【题型】解答题　【知识点】立体几何　【难度】easy
如图, 四边形 $ABCD$ 是正方形, $PB \perp$ 平面 $ABCD$, $MA \parallel PB, PB = AB = 2MA$.

(1)求证: $DM \parallel$ 平面 $PBC$;

(2)求二面角 $M-PD-C$ 的正弦值.
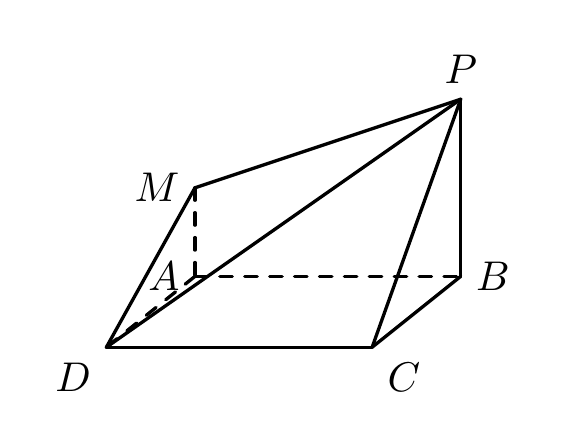
【解答】
【答案】(1)证明见解析;

(2)$\frac{1}{2}$.

【知识点】 证明面面平行、面面平行证明线面平行、面面角的向量求法

【分析】 (1) 根据给定条件, 利用面面平行的判定、性质推理即得.

(2) 建立空间直角坐标系, 求出平面 $PMD$ 与平面 $PCD$ 的法向量, 再利用面面角的向量法求解.

【详解】(1) 由正方形 $ABCD$, 得 $AD \parallel BC$, 而 $BC \subset$ 平面 $PBC$, $AD \not\subset$ 平面 $PBC$, 则 $AD \parallel$ 平面 $PBC$,

又 $MA \parallel PB$, $PB \subset$ 平面 $PBC$, $MA \not\subset$ 平面 $PBC$, 则 $MA \parallel$ 平面 $PBC$,

又 $AD \cap MA = A$, $AD, MA \subset$ 平面 $MAD$, 因此平面 $MAD \parallel$ 平面 $PBC$, 而 $DM \subset$ 平面 $MAD$,

所以 $DM \parallel$ 平面 $PBC$.

(2) 由 $PB \perp$ 平面 $ABCD$, 且四边形 $ABCD$ 为正方形, 得直线 $BA, BC, BP$ 两两垂直,

以 $B$ 为原点, 直线 $BA, BC, BP$ 分别为 $x,y,z$ 轴建立空间直角坐标系,

令 $MA=1$, 则 $C(0,2,0), D(2,2,0), P(0,0,2), M(2,0,1)$,

$\overrightarrow{PD} = (2,2,-2), \overrightarrow{PM} = (2,0,-1), \overrightarrow{PC} = (0,2,-2)$,

设平面 $PMD$ 的法向量 $\vec{n} = (x,y,z)$, 则 $\begin{cases} \overrightarrow{PD} \cdot \vec{n} = 2x+2y-2z=0 \\ \overrightarrow{PM} \cdot \vec{n} = 2x-z=0 \end{cases}$, 取 $x=1$, 得 $\vec{n} = (1,1,2)$,

设平面 $PCD$ 的法向量 $\vec{m} = (a,b,c)$, 则 $\begin{cases} \overrightarrow{PD} \cdot \vec{m} = 2a+2b-2c=0 \\ \overrightarrow{PC} \cdot \vec{m} = 2b-2c=0 \end{cases}$, 取 $c=1$, 得 $\vec{m} = (0,1,1)$,

设二面角 $M-PD-C$ 的大小为 $\theta$, 则 $|\cos\theta| = |\cos\langle\vec{m}, \vec{n}\rangle| = \frac{|\vec{m} \cdot \vec{n}|}{|\vec{m}||\vec{n}|} = \frac{3}{\sqrt{2} \cdot \sqrt{6}} = \frac{\sqrt{3}}{2}$, $\sin\theta = \frac{1}{2}$,

所以二面角 $M-PD-C$ 的正弦值为 $\frac{1}{2}$.

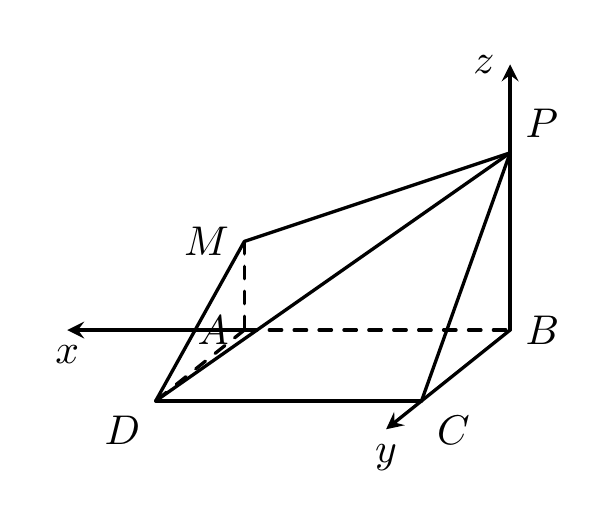